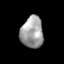
Tissue: skin
Cell type: Epithelial cells
Senescence score: 0.8406
Nuclear area (px): 690
Mean DAPI intensity: 160.254